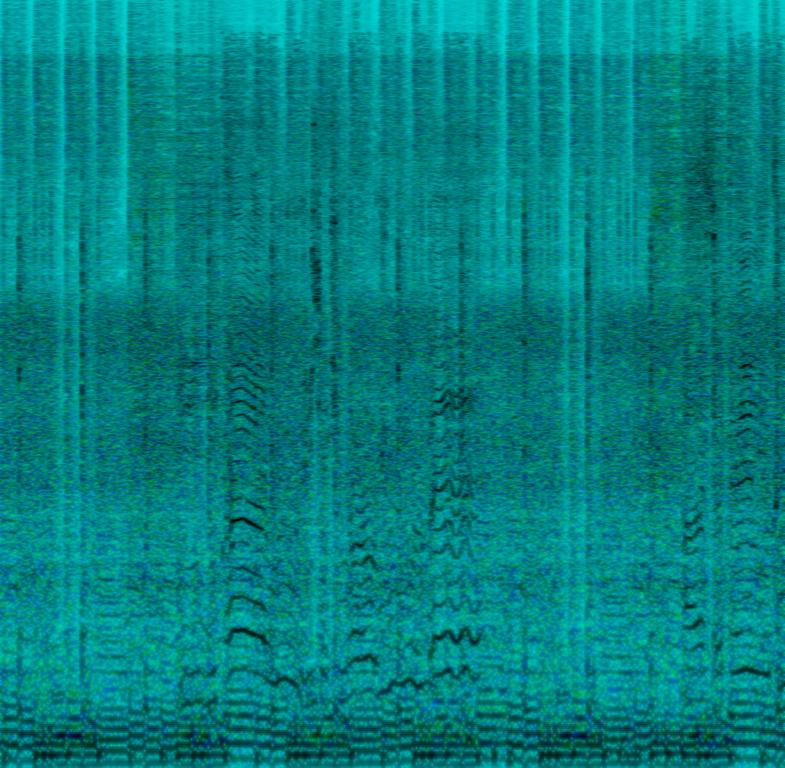
The Metal song features a distorted flat male vocal singing over wide aggressive electric guitar riffs, distorted bass guitar, punchy snare, double pedal kick and shimmering cymbals. It sounds energetic, aggressive and manic - like something you would go into a mosh pit for.